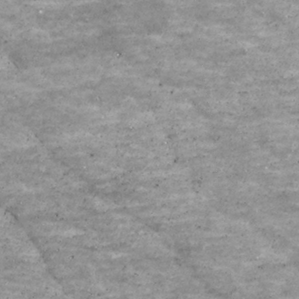
Label: non_frost